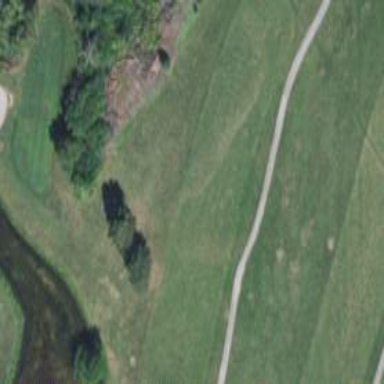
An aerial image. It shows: Well-maintained grassy area designated as golf fairway. It is part of golf sport facility.